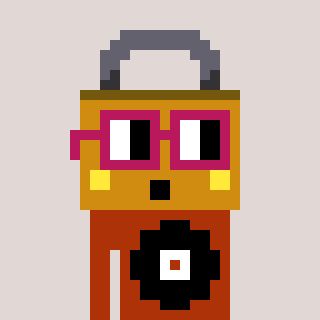
a pixel art character with square dark red glasses, a lock-shaped head and a hotbrown-colored body on a warm background